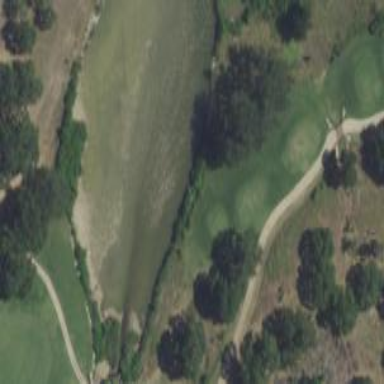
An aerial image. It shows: Picturesque scene of golf course with lateral water hazard.